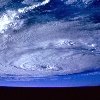
Label: cloud